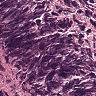
Metastatic tissue present: no